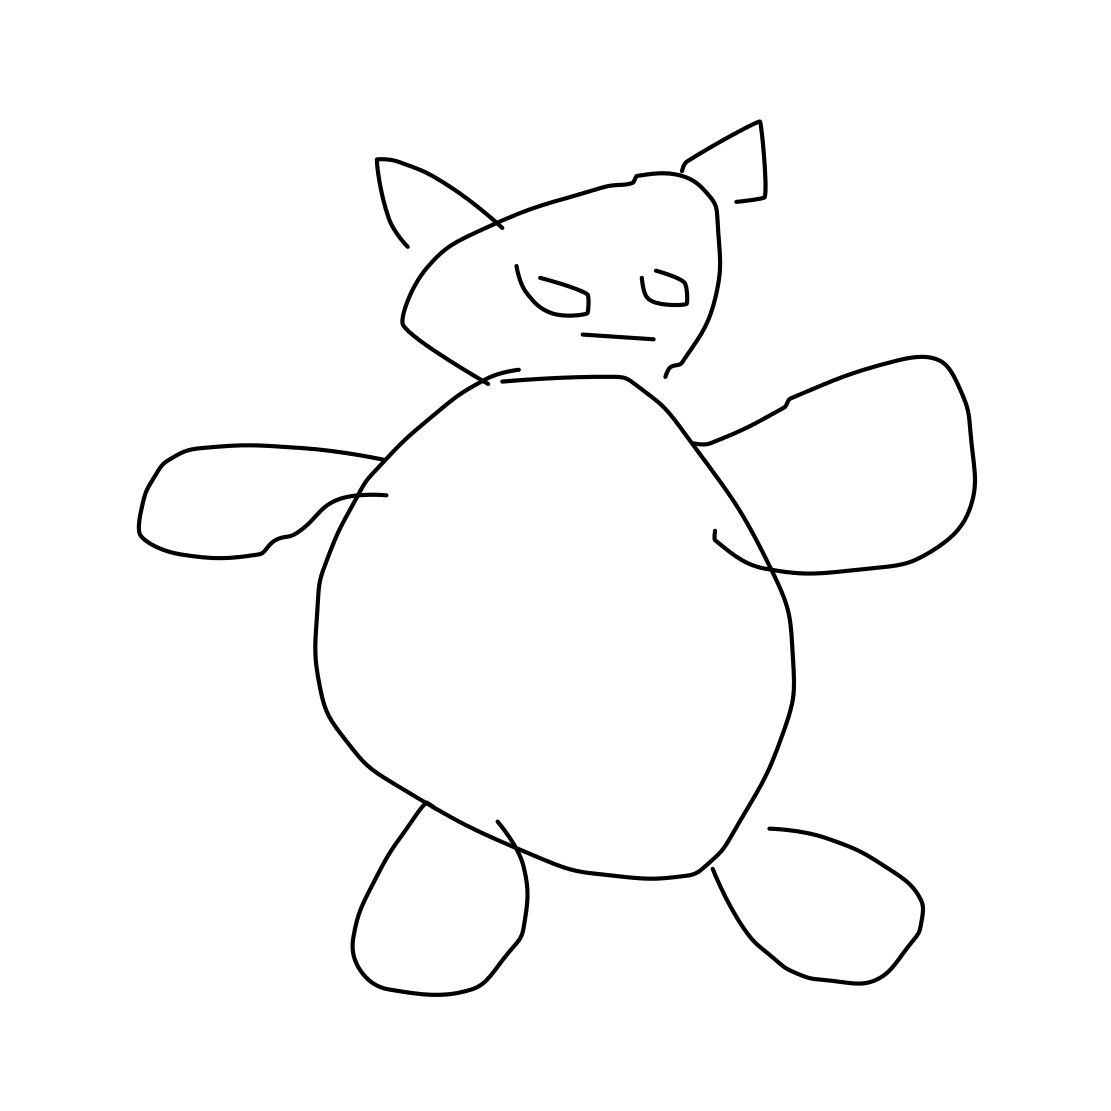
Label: bear (animal)